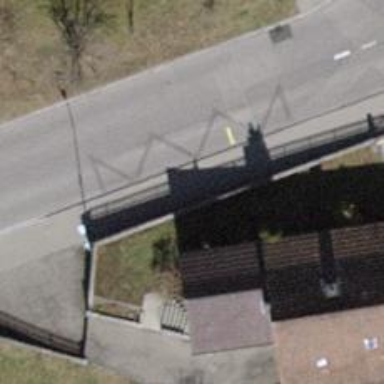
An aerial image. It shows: Bus stop with platform for public transport.